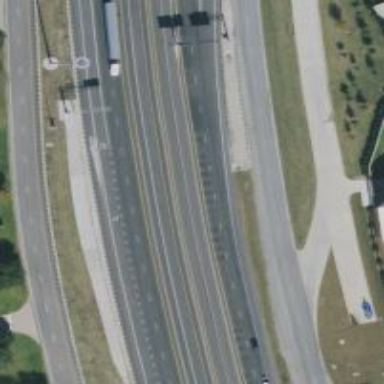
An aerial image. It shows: Motorway junction.